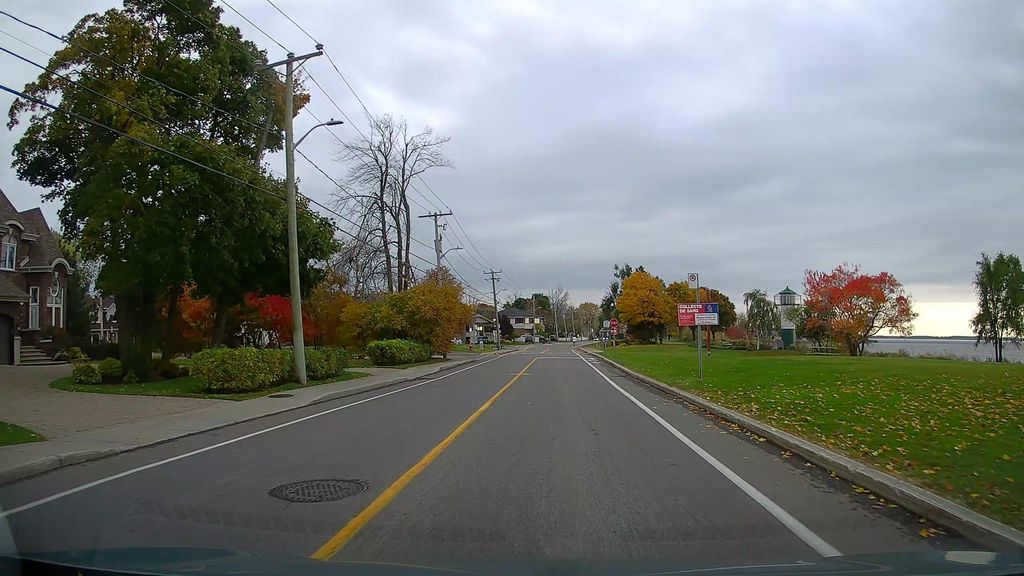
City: montreal